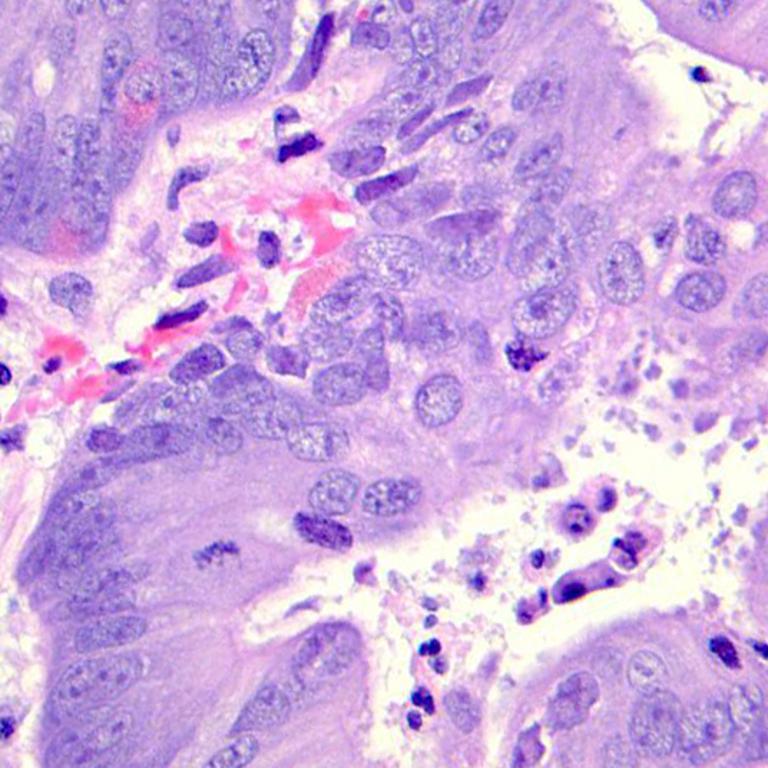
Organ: colon
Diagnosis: adenocarcinomas